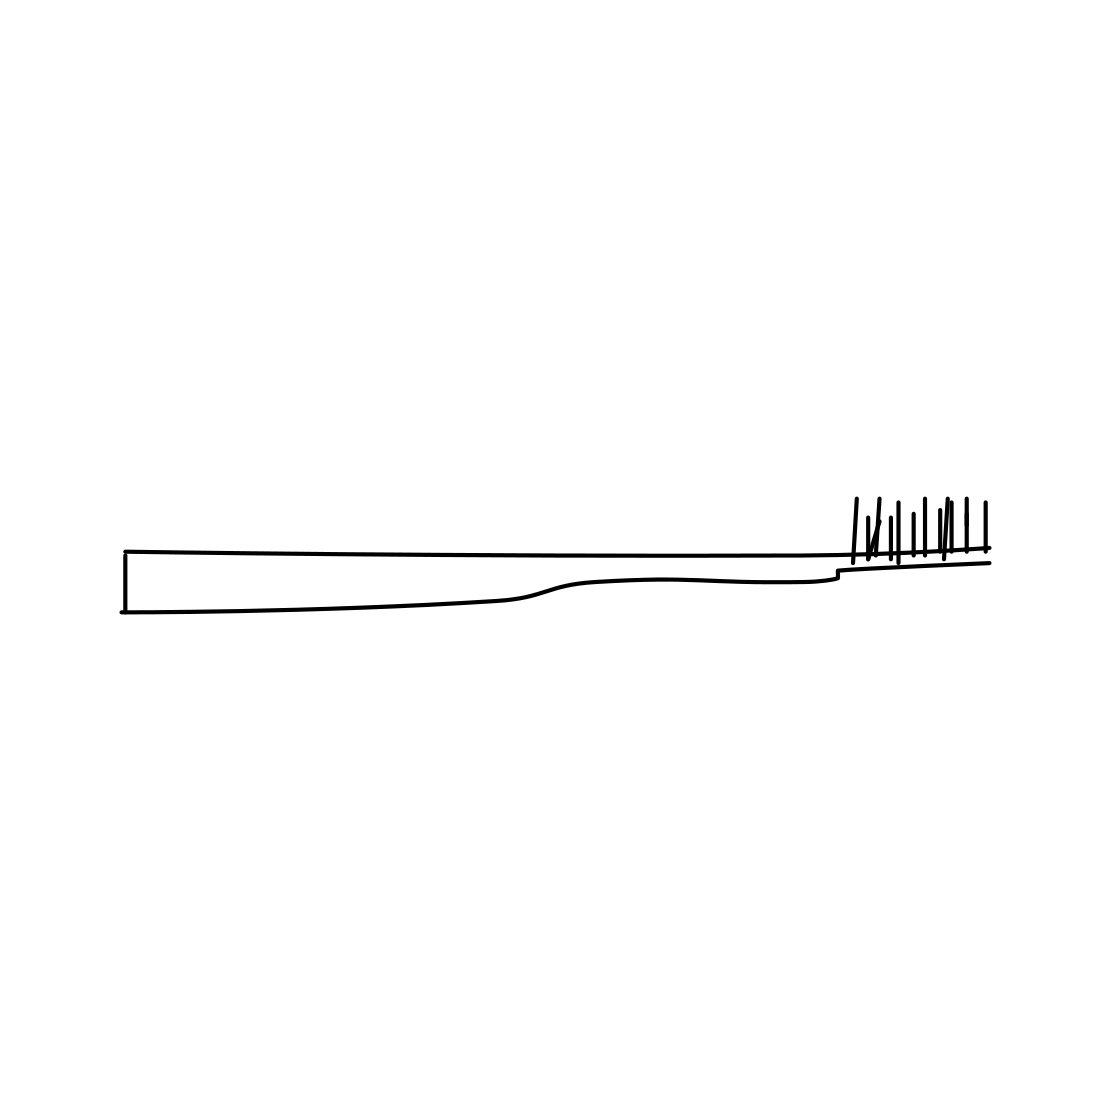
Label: toothbrush